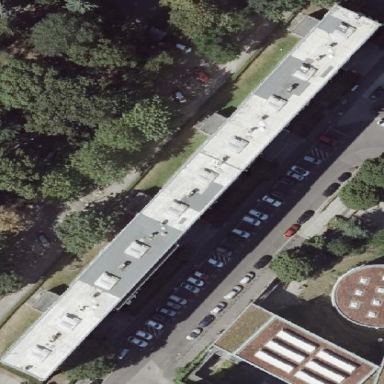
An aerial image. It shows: Grey apartments with flat roofs made of tar paper.